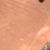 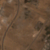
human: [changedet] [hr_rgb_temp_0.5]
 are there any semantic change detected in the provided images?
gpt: Houses have been built in the desert.